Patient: sex F, age 63
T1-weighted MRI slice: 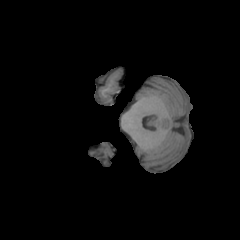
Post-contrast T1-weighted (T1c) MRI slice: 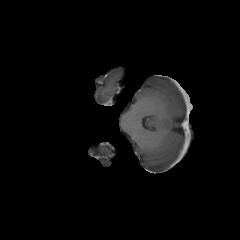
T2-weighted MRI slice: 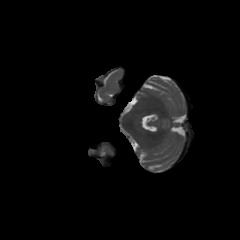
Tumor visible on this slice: no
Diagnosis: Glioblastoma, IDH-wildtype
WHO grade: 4